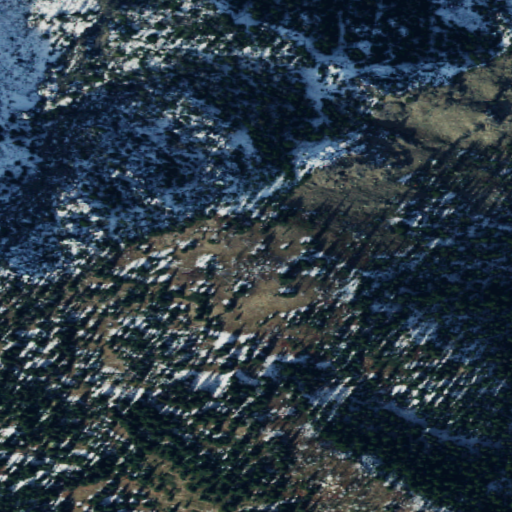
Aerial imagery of ridge(s) in Washington named Nason Ridge containing evergreen forest, grassland, and barren land